Current action and preconditions to check: trajectory_clear

Your task: For each precondition in the list above, predict whether it will hold at this action.

Consider the current scene as observed from the mobile robot's camera, and analyze the predicted future states of all dynamic agents (e.g., people, animals, vehicles, or any moving entities) within the NEXT SECOND.

IMPORTANT: Only answer "very likely" if you are absolutely certain—based on strong, clear evidence—that a dynamic agent will violate the precondition in the predicted future state. Do NOT answer "very likely" for unlikely, ambiguous, or low-probability risks.

Ask yourself for each precondition: Is there a high probability, with clear and convincing evidence, that the predicted future states of any dynamic agent will interfere with the predicted future state of the currently executing action within the NEXT SECOND, causing that precondition to fail?

Assess the risk level based on these predictions. Use "likely" or "very likely" if motions create a clear risk of interference.

Use "neutral" or "improbable" if agents are nearby but their predicted paths are clearly diverging or non-conflicting.

Failure Risk Categories: "very improbable", "improbable", "neutral", "likely", "very likely"

Answer Format: Output ONLY the probability_of_failure value from these categories: "very improbable", "improbable", "neutral", "likely", "very likely"

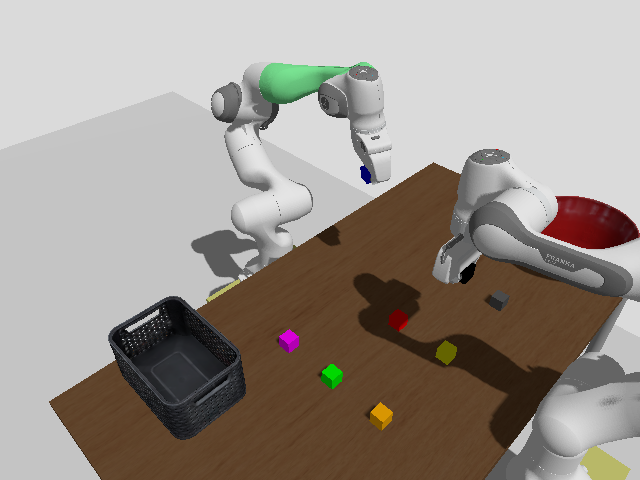

Answer: very improbable